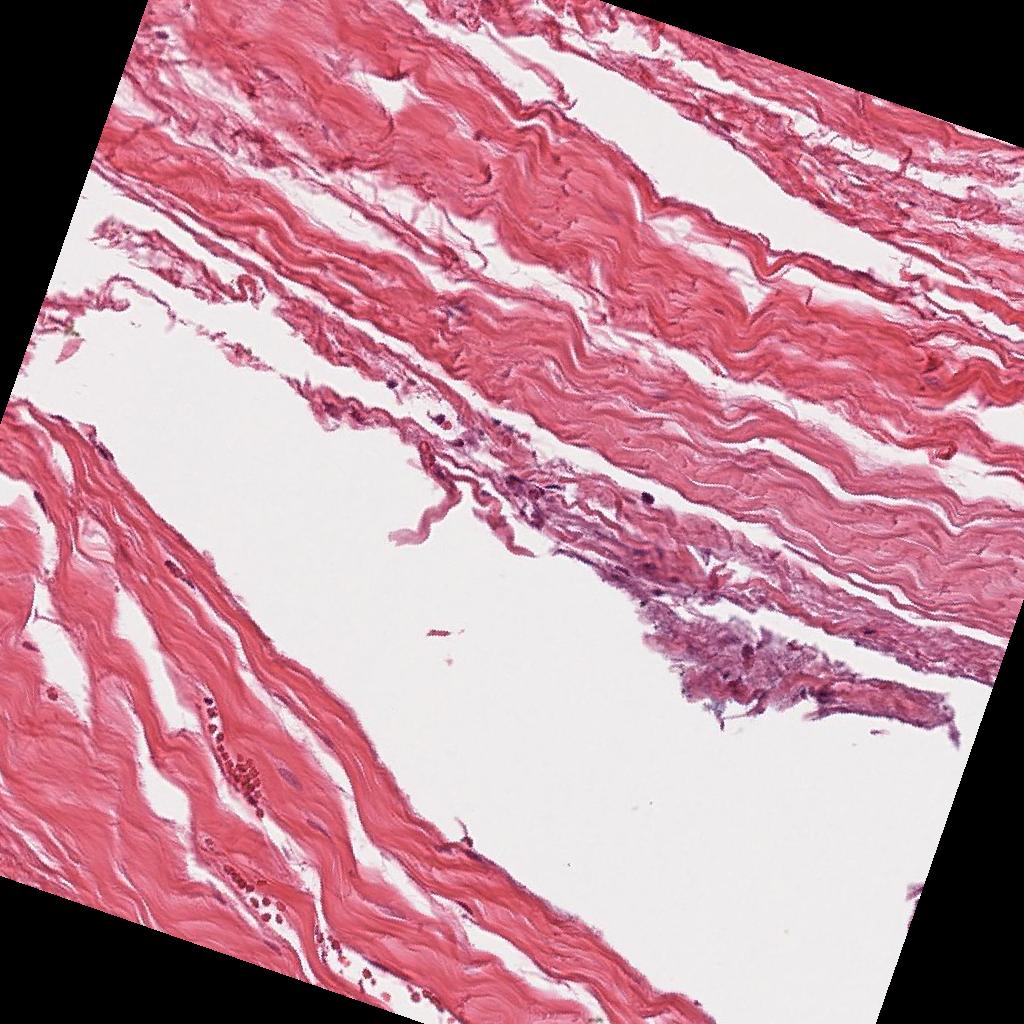
Label: Non-Tumor